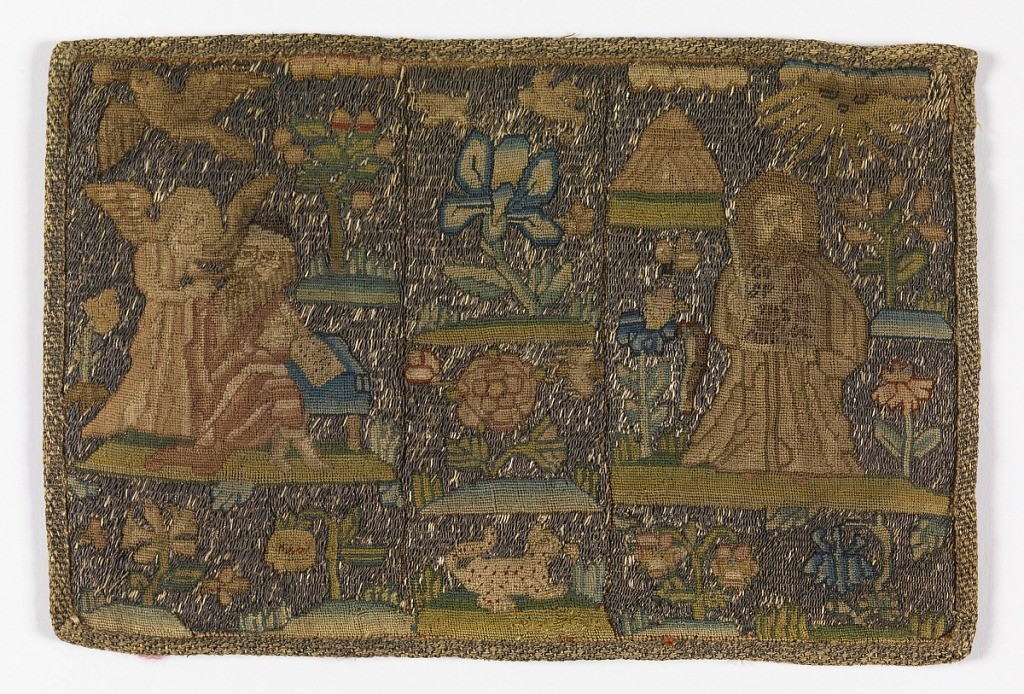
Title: Embroidered picture
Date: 17th century
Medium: linen foundation, silk and metal wrapped around silk core embroidery Technique: embroidered
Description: Small oblong pictorial embroidery, possibly for a bible cover, worked in petit point in colored silks with metallic threads as background. On the left, a bearded man sitting at a table reading, with an angel standing over his shoulder and a bird above; on the right, a Moses holding the two tablets in front of his chest. Arranged in squares with a floral decoration in the center.